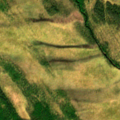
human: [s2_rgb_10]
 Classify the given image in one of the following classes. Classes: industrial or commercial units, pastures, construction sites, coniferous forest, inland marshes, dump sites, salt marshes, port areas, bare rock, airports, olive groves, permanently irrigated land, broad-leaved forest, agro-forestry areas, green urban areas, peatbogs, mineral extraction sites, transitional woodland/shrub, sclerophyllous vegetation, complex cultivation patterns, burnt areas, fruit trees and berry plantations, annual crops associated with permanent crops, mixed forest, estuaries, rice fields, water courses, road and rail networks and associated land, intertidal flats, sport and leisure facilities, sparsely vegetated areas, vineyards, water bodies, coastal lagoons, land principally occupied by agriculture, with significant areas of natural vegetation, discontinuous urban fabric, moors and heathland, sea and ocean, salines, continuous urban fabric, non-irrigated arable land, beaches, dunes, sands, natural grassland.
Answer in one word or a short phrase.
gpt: coniferous forest, mixed forest, transitional woodland/shrub, peatbogs